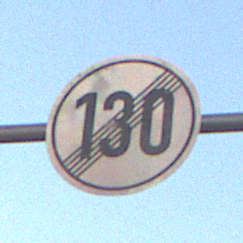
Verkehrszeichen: EndeGeschwindigkeit130
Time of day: SunriseSunset
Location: Outdoor (Nature)
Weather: Clear
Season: NotSpecified
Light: Natural